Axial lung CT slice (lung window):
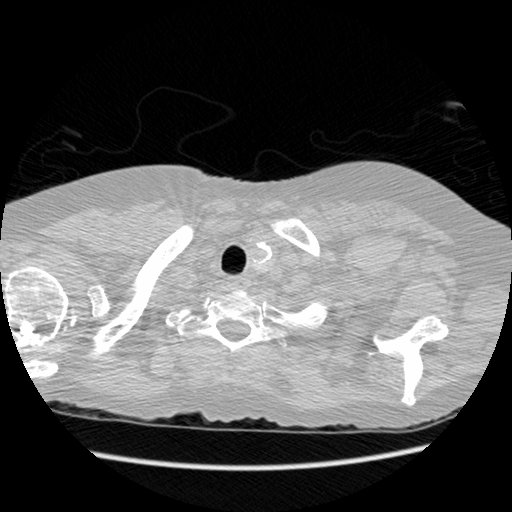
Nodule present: no